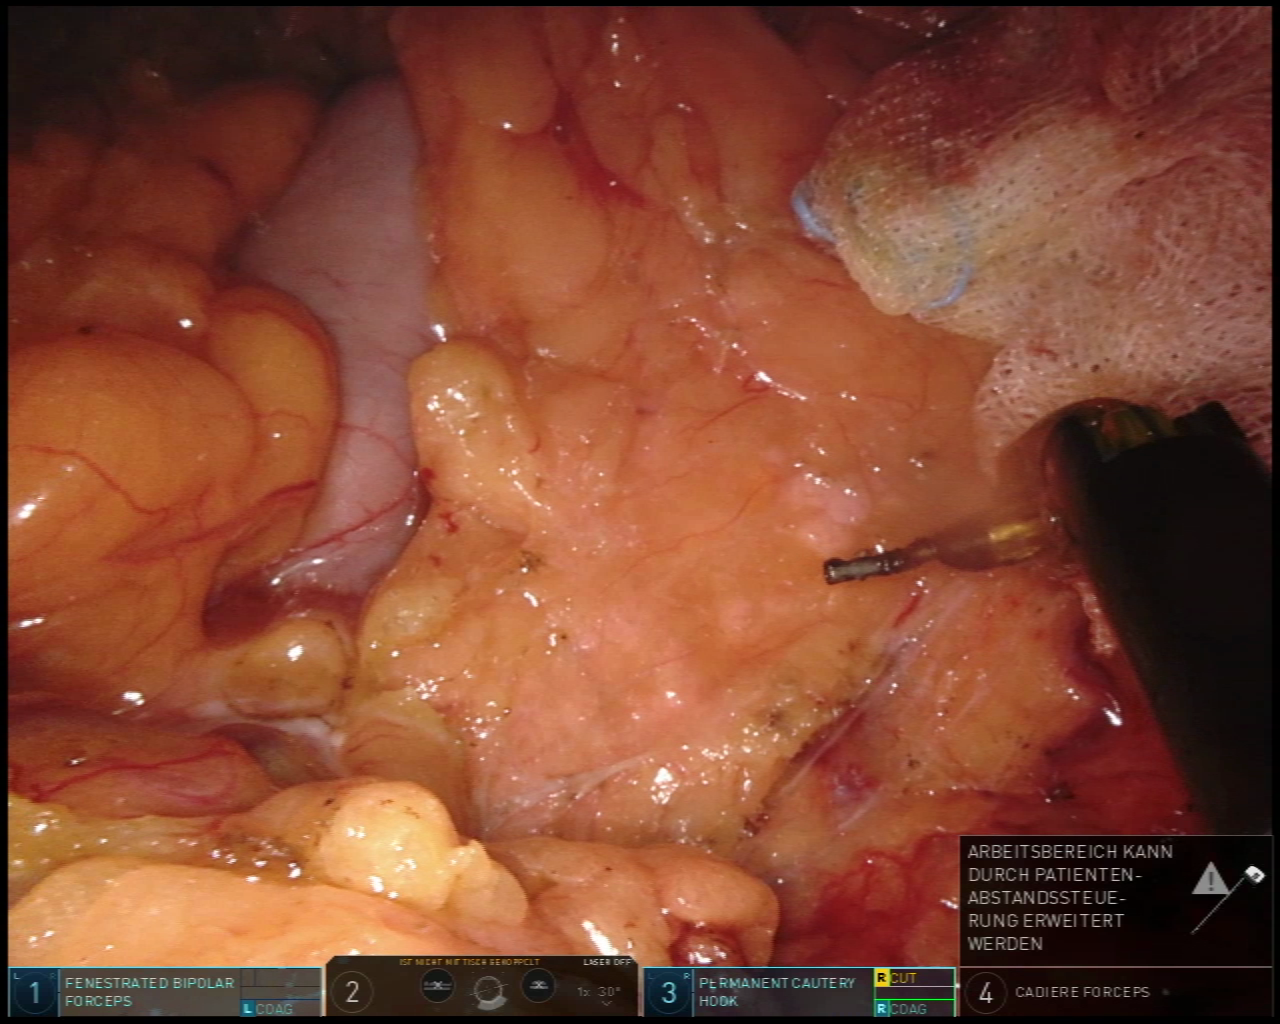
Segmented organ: pancreas
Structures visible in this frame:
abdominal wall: yes
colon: no
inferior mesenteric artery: no
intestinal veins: no
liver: no
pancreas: yes
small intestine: no
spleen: no
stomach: yes
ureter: no
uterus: no
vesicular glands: no